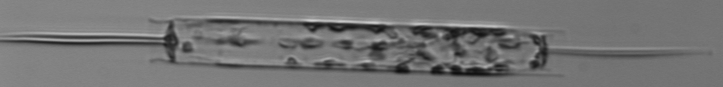
Label: Ditylum_brightwellii